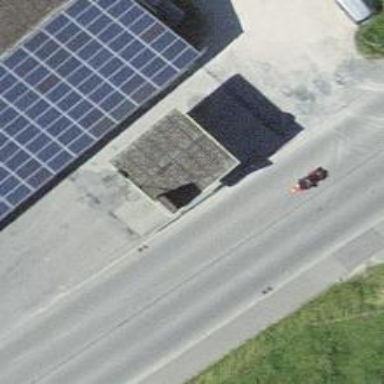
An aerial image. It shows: Fuel station.